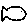
Label: fish